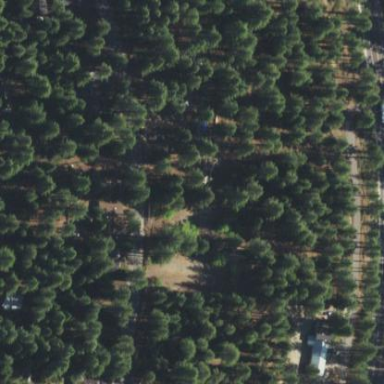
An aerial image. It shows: Woodland with evergreen needle-leaved trees.